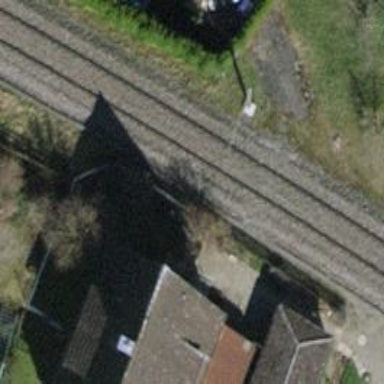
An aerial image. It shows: Level crossing along the railway.